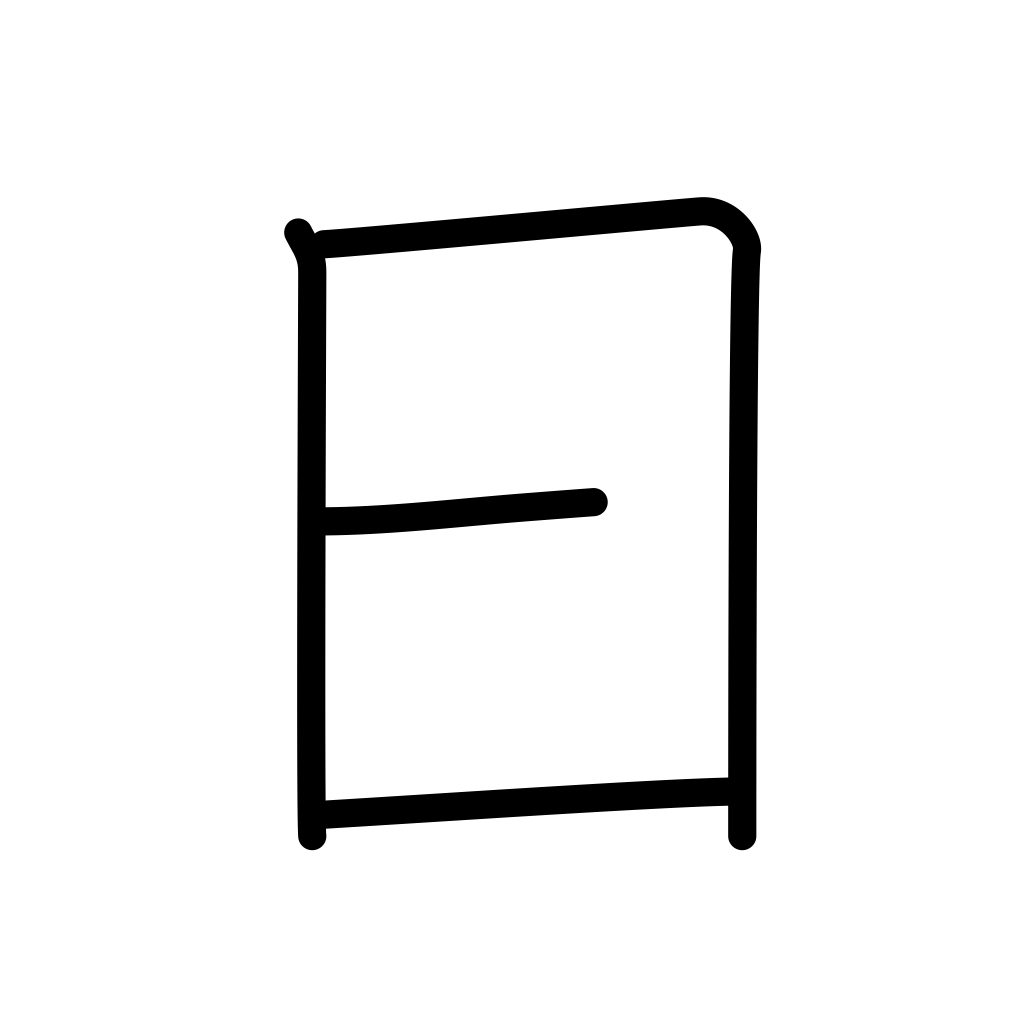
Meaning: day, sun, Japan, counter for days